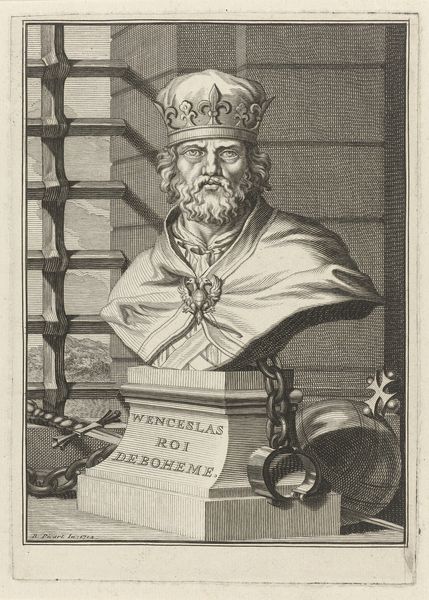
Titel: Buste van Wenceslaus van Bohemen
Künstler: Bernard Picart
Standort: Amsterdam
Institution: Rijksmuseum
Schlagwörter: tod, tot, reich, krone, fesseln, könig, barbe, verderben, geld, helm, grab, couronne, épée, roi, sculpture, buste, croix, menottes, royal, charlemagne, chaîne, roi de bohème, wenceslas, wenceslas roi de bohème, downi